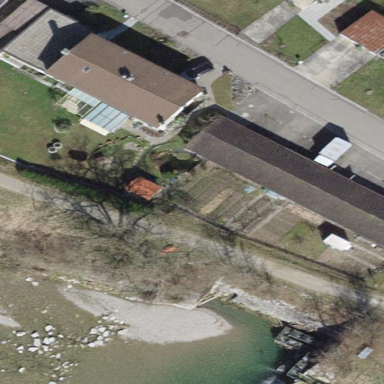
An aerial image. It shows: Group of garages.